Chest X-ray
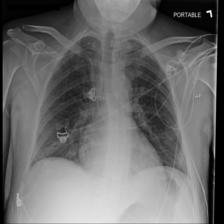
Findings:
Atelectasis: negative
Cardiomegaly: negative
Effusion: negative
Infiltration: positive
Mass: negative
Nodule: negative
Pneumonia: negative
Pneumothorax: negative
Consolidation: negative
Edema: negative
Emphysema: negative
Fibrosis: negative
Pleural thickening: negative
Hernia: negative